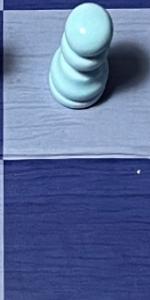
Label: Empty